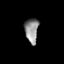
Tissue: prostate
Cell type: T cells
Senescence score: 0.7438
Nuclear area (px): 328
Mean DAPI intensity: 142.305